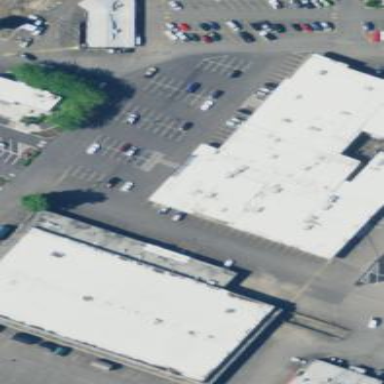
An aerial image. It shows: Hardware shop.